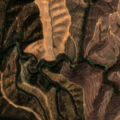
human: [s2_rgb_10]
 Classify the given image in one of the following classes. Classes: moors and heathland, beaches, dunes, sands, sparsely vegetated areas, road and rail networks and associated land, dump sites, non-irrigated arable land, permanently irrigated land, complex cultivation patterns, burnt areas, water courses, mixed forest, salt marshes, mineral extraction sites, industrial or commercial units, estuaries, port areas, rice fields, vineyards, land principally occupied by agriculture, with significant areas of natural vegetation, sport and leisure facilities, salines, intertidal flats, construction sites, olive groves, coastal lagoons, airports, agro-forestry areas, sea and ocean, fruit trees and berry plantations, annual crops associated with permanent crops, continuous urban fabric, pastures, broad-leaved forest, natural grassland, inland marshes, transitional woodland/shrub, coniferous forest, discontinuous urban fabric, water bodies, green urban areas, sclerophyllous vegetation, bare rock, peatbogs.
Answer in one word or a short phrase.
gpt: broad-leaved forest, transitional woodland/shrub